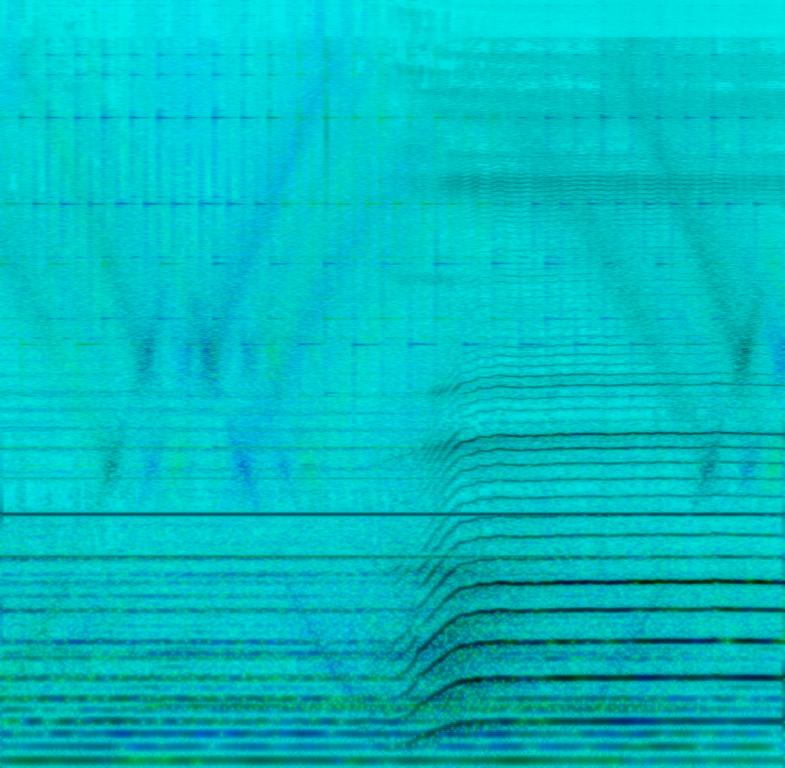
This raaga music features a male singer. This is accompanied by twinkling sounds made by bells at different frequencies. There is a synth playing a wind-like sound in the background. There are no other instruments in this song. This song has a religious chanting feel. This song can be played for a meditation session. The mood of this song is peaceful.